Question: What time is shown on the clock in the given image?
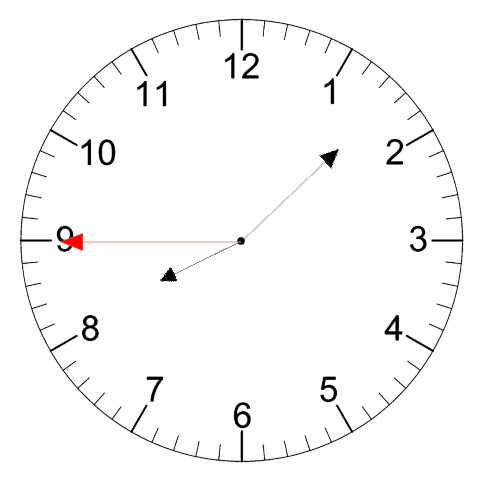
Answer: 08:07:45